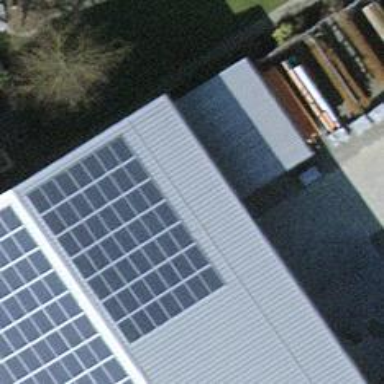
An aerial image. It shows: Solar photovoltaic panel generator producing electricity as small installation.